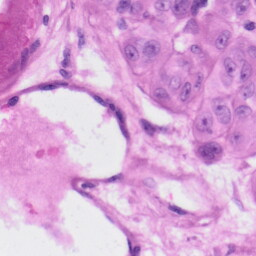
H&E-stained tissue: Skin